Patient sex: F
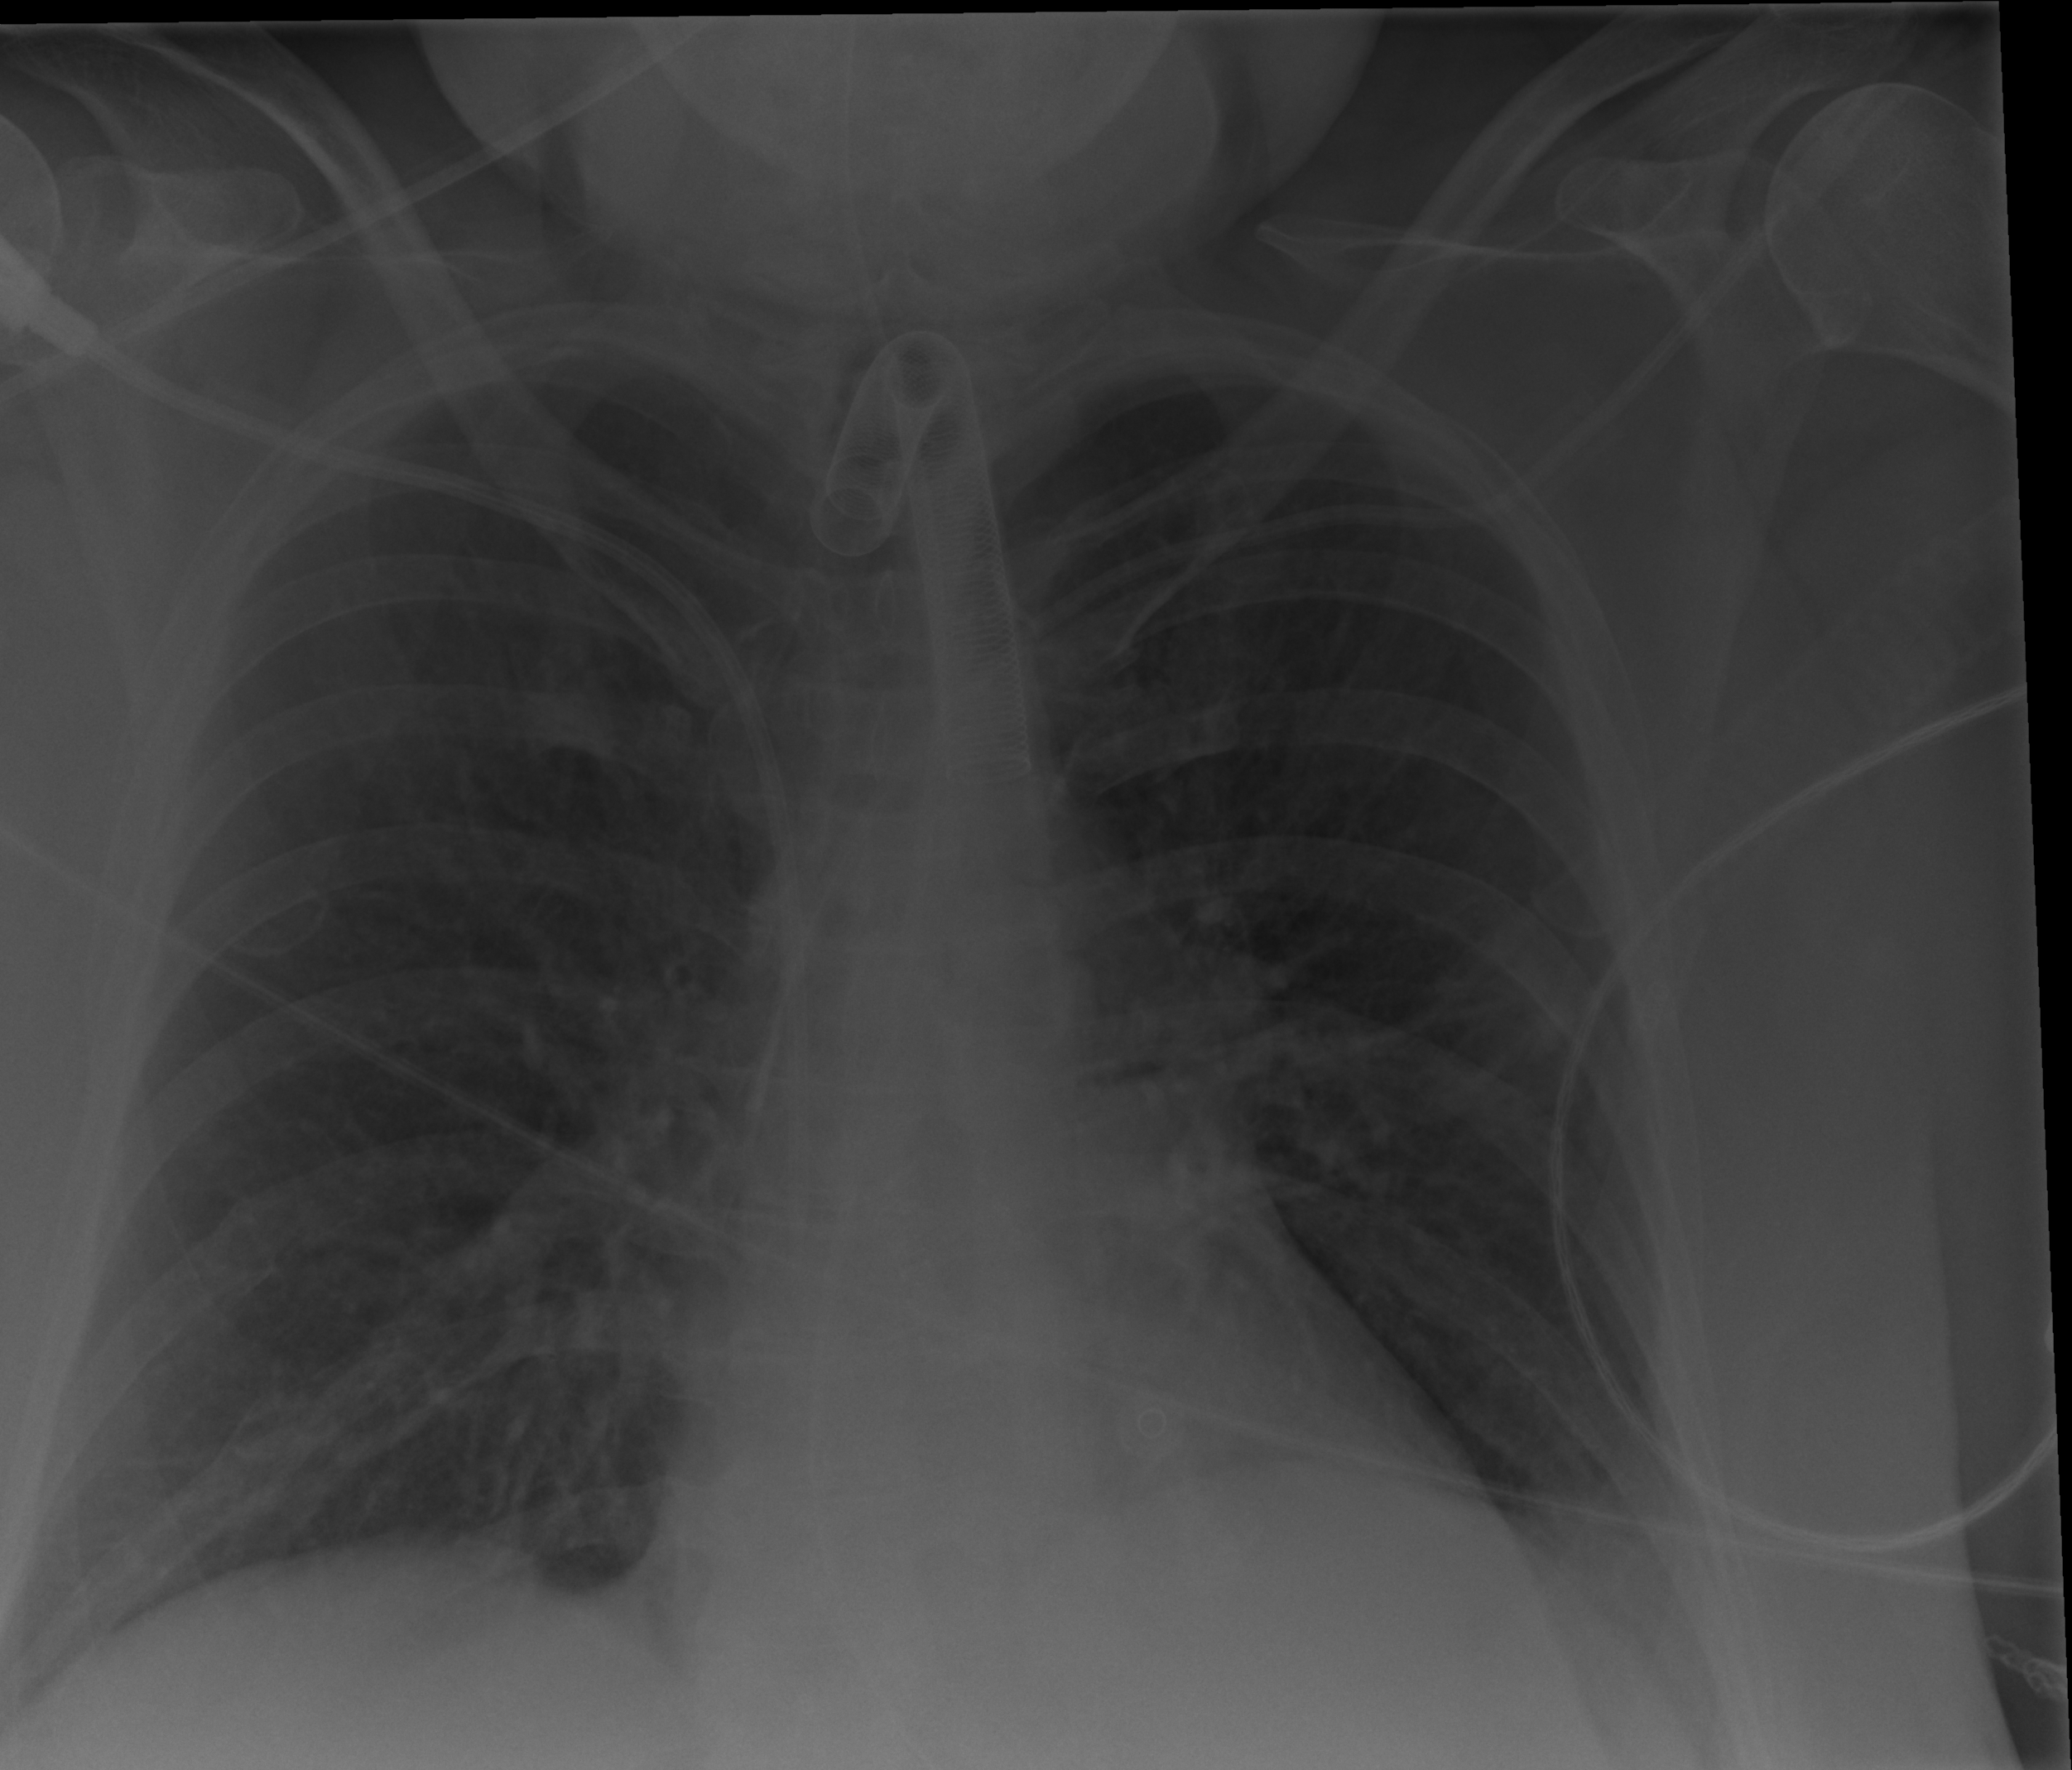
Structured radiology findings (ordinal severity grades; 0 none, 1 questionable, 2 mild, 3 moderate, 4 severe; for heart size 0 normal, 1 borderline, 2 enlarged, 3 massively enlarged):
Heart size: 0
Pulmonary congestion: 0
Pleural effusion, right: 0
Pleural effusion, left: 1
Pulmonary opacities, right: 0
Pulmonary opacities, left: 0
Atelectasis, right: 0
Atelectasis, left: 2